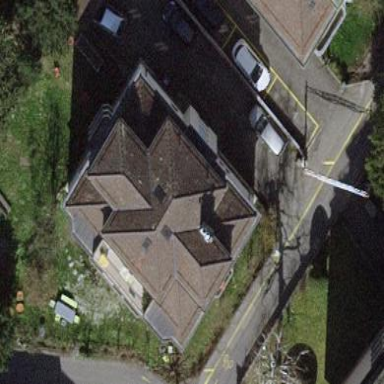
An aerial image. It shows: Apartment building with hipped roof.